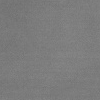
Atmospheric dust classification: dusty